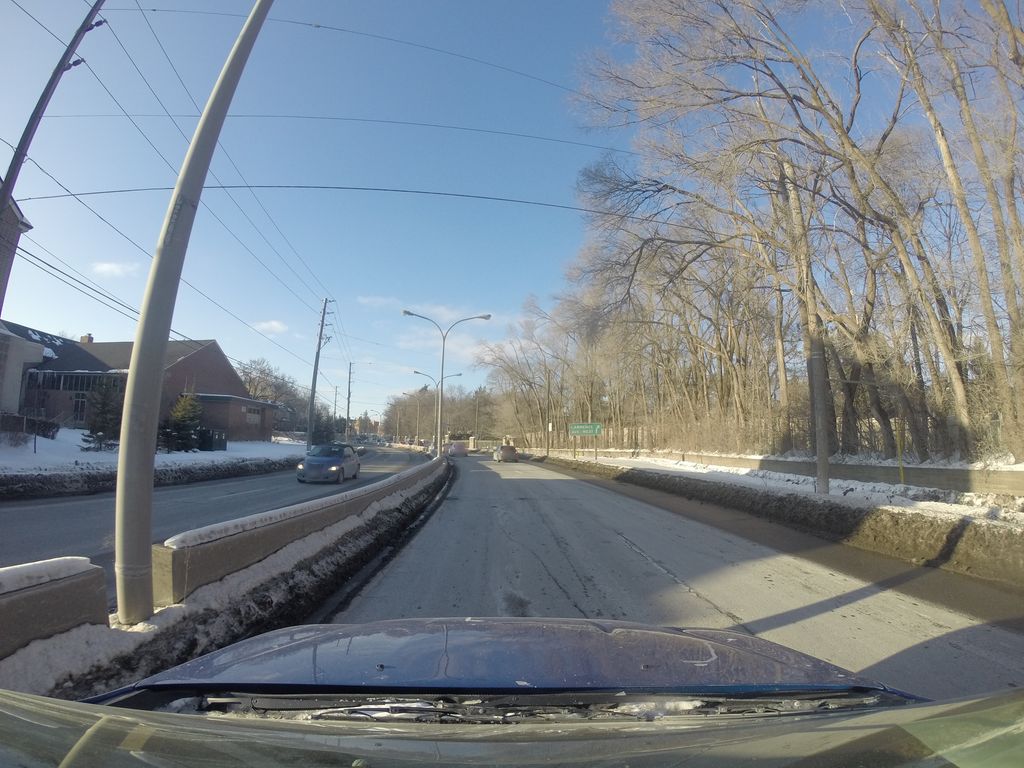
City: toronto